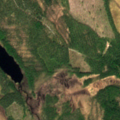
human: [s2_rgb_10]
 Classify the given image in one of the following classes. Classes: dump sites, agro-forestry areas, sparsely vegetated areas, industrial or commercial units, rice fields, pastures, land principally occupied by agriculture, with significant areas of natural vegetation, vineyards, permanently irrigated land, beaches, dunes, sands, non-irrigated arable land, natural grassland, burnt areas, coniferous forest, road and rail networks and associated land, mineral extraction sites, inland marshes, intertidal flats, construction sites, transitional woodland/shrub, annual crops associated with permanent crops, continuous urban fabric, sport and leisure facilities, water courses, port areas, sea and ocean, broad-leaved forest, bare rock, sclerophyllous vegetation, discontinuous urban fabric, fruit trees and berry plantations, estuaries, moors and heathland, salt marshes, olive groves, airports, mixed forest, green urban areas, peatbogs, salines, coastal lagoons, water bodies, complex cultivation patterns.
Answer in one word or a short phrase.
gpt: coniferous forest, mixed forest, transitional woodland/shrub, peatbogs, water bodies